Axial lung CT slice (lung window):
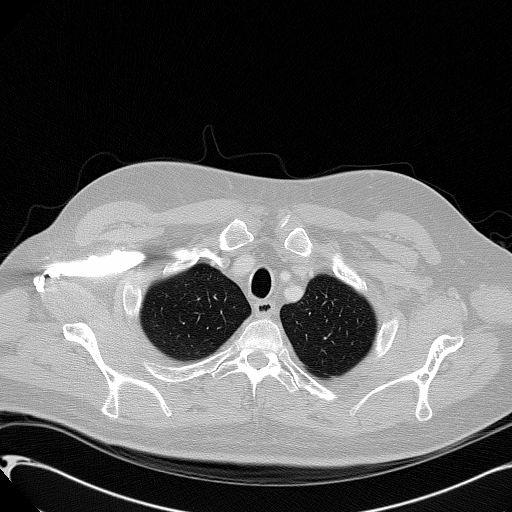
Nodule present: no